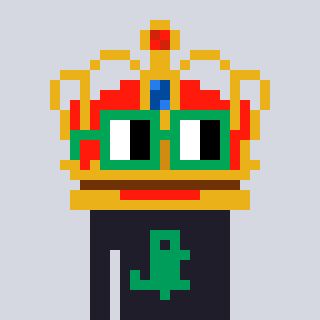
a pixel art character with square green glasses, a crown-shaped head and a grayscale-colored body on a cool background